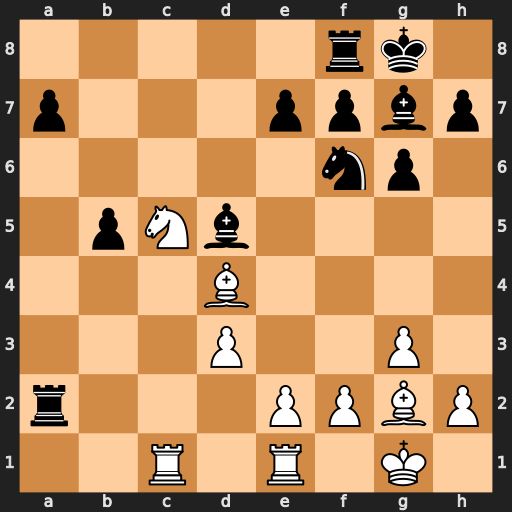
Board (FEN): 5rk1/p3ppbp/5np1/1pNb4/3B4/3P2P1/r3PPBP/2R1R1K1
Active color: w
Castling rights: -
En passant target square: -
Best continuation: Bxf6 Bxg2 Bxg7 Kxg7 Kxg2